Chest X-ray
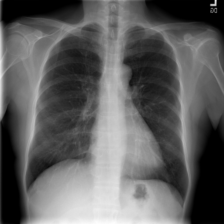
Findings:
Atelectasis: negative
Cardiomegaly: negative
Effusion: negative
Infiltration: negative
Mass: negative
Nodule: negative
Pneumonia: negative
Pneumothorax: negative
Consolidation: negative
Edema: negative
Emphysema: negative
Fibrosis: negative
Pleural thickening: negative
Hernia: negative